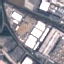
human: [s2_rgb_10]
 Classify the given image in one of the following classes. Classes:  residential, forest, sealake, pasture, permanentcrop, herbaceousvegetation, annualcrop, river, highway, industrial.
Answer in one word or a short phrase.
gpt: Industrial